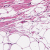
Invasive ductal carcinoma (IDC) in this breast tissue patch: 0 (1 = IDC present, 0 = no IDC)